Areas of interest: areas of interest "Soccer Field"
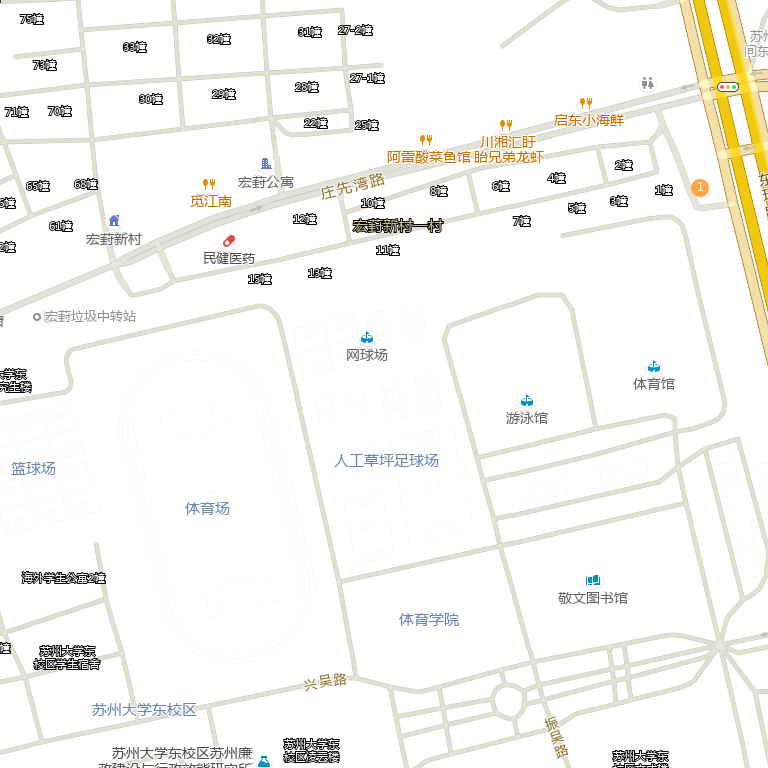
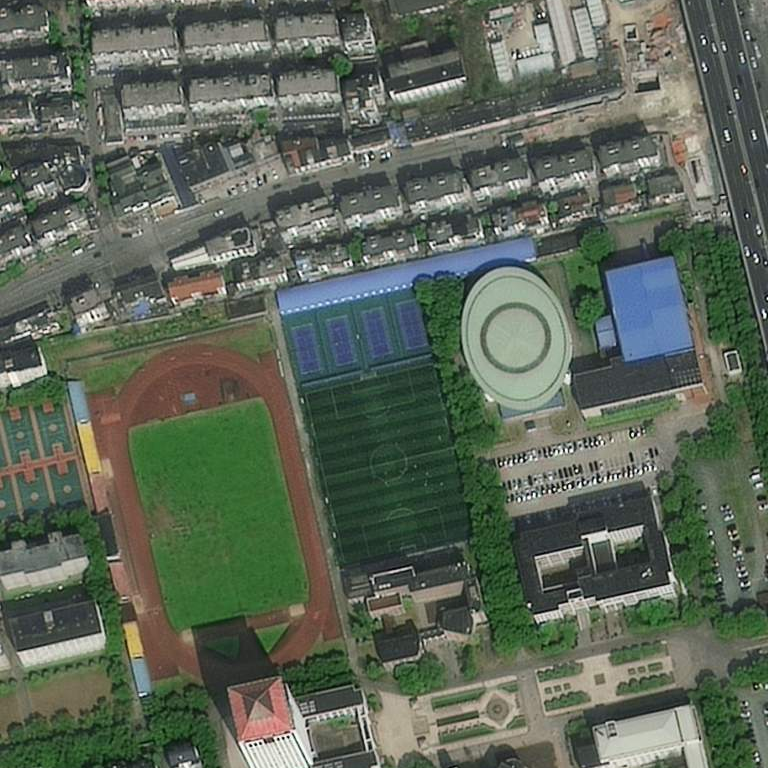